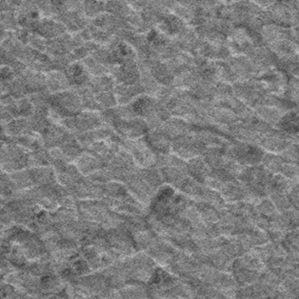
Label: frost